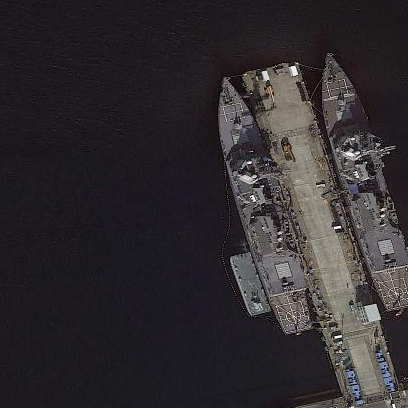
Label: destroyer